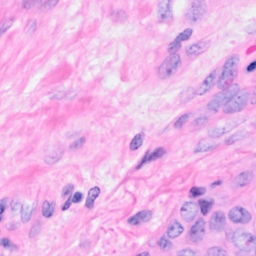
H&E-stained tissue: Breast